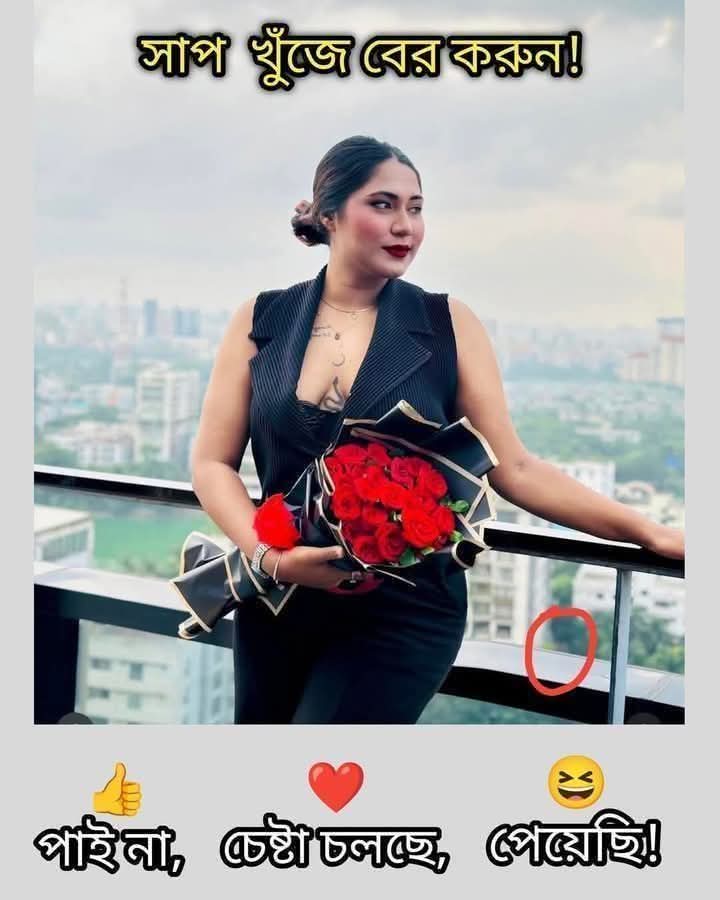
Text: সাপ খুঁজে বের করুন!
পাই না, চেষ্টা চলছে, পেয়েছি!
Label: Non Hate